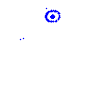
Particle: electron